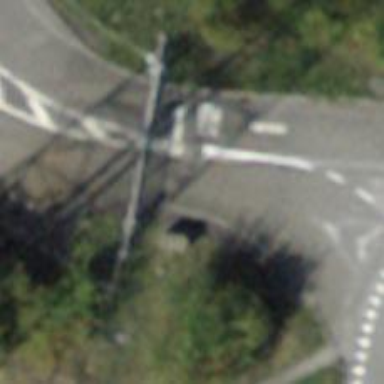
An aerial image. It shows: Gate.